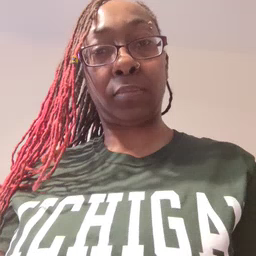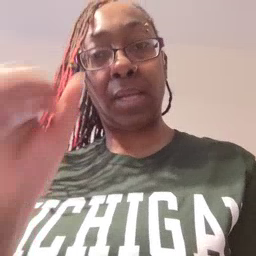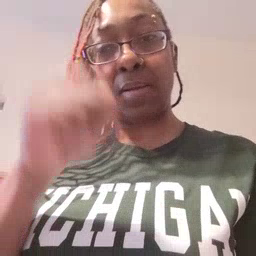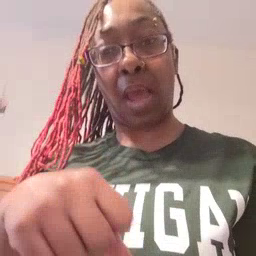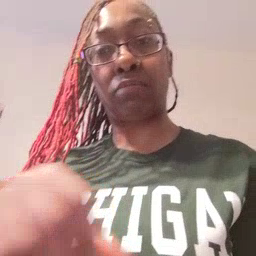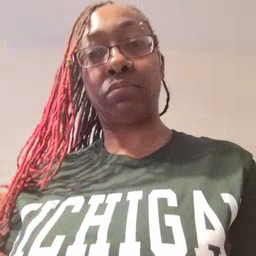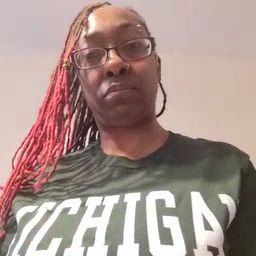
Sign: can